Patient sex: M
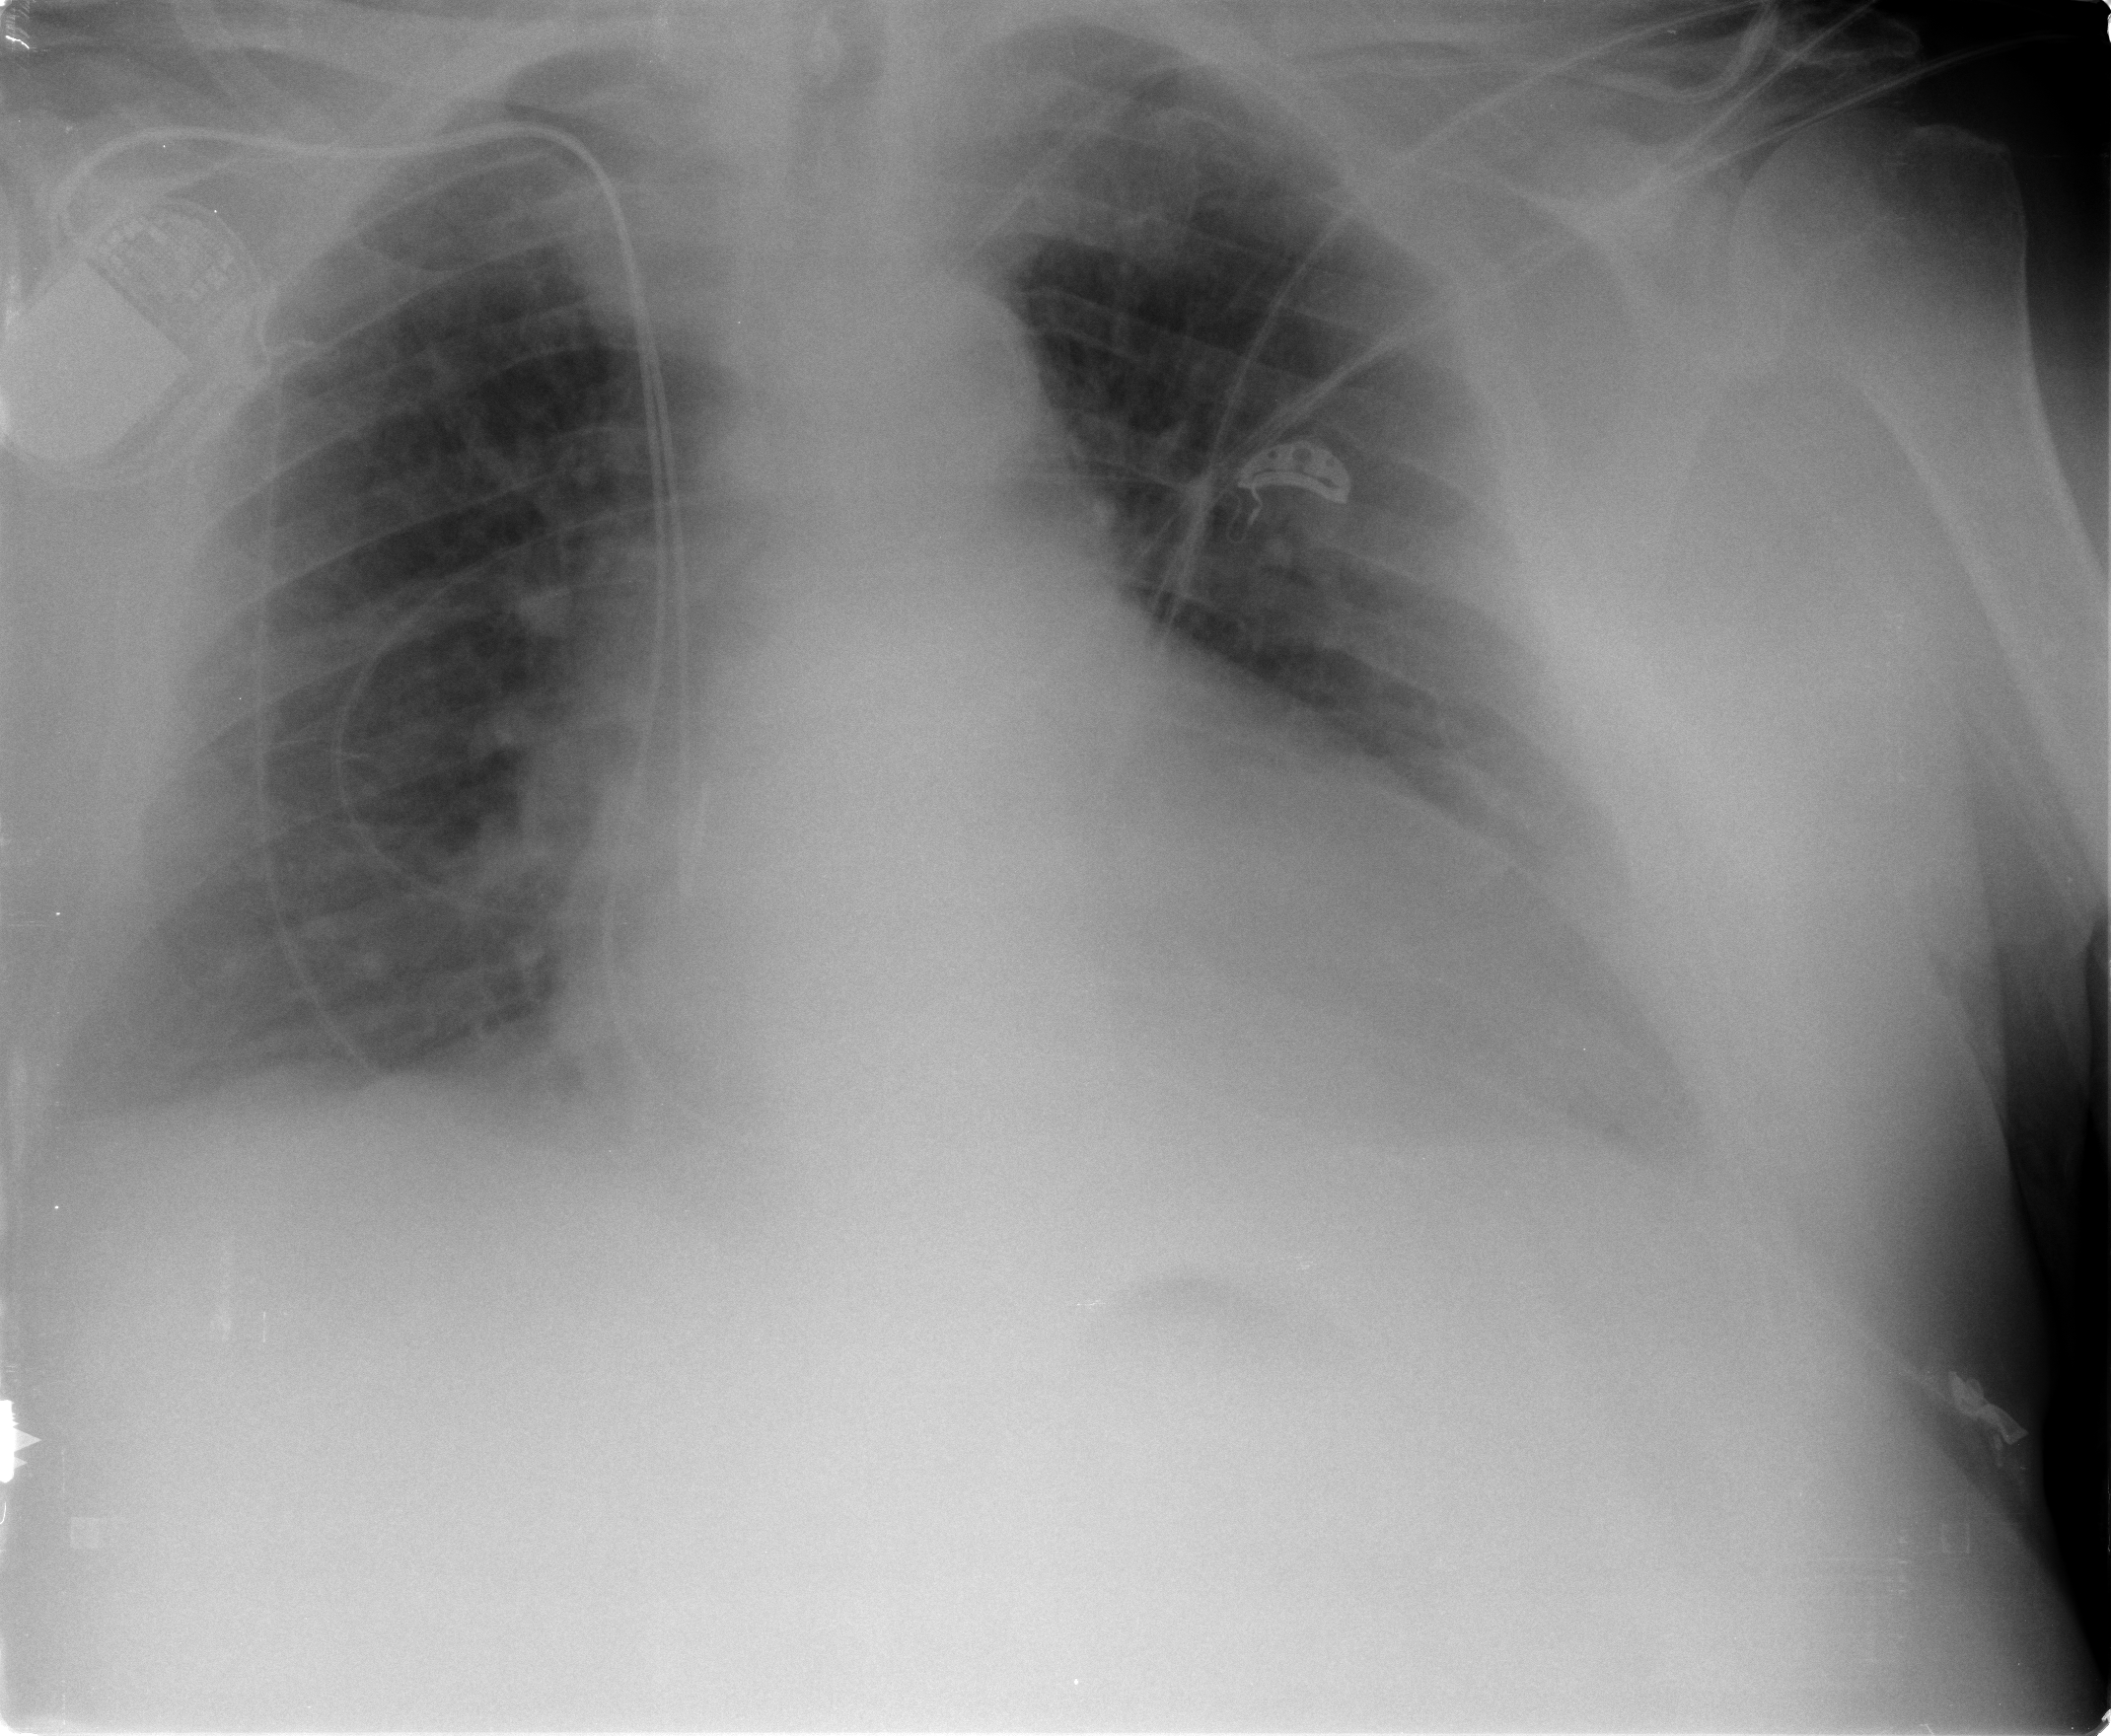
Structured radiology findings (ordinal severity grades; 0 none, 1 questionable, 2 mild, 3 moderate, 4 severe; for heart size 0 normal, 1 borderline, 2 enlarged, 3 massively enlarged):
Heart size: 3
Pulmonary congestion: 2
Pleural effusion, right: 2
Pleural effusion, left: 2
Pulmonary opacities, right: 2
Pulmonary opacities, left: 1
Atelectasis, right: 2
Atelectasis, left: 2